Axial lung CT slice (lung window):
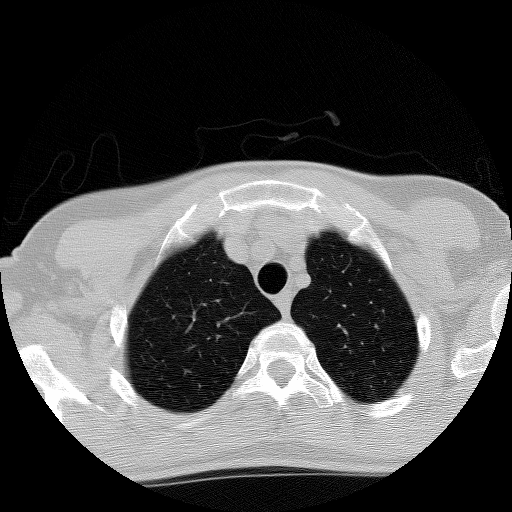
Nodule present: no